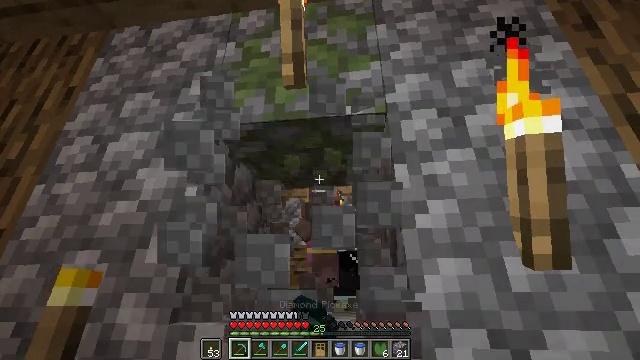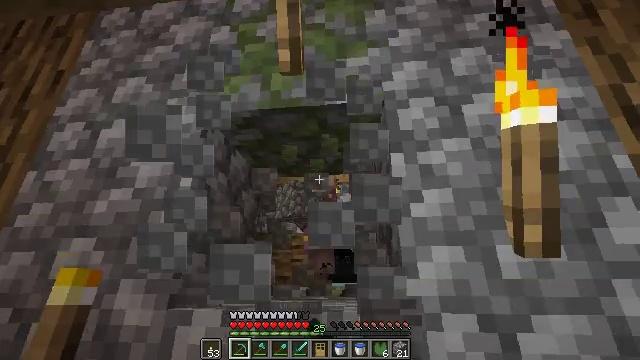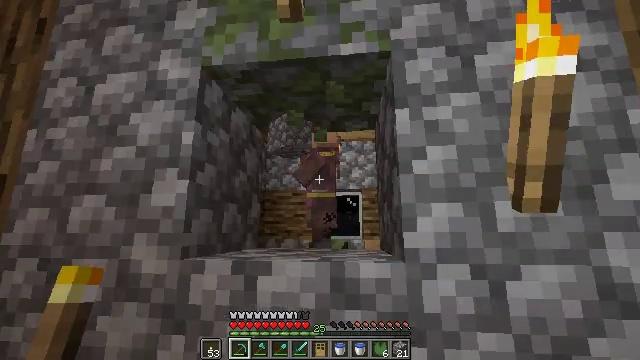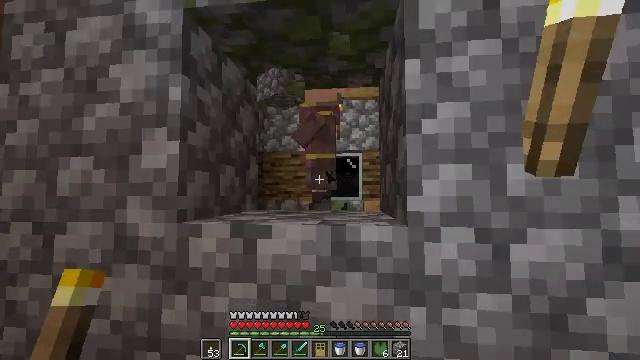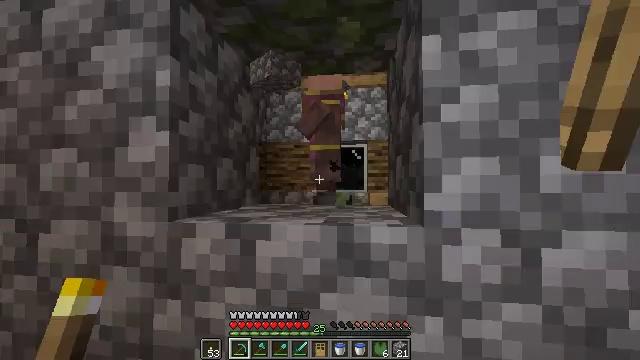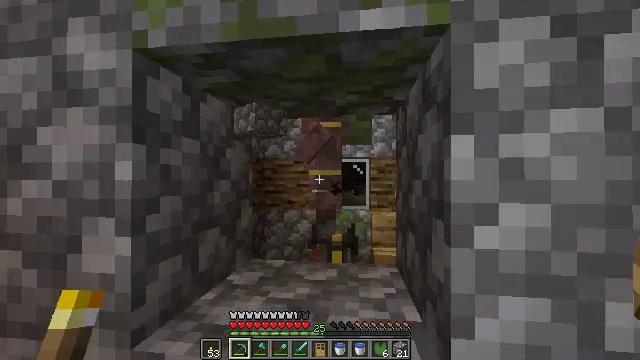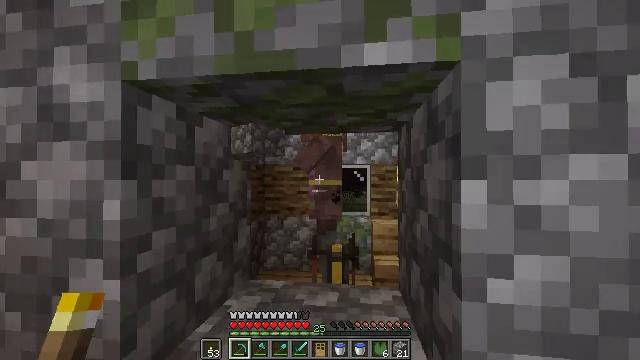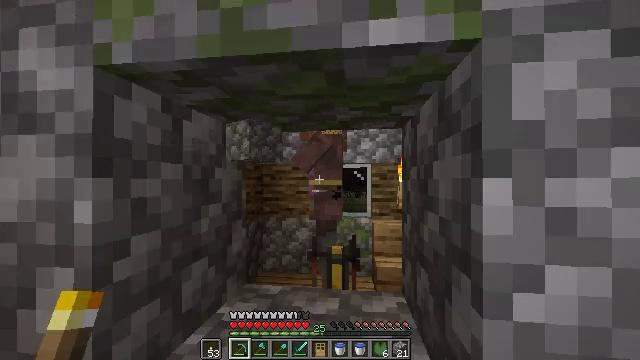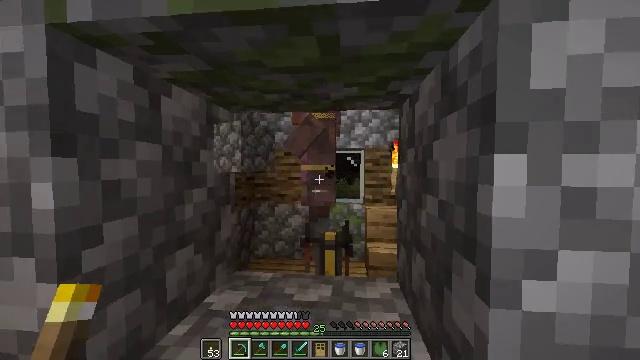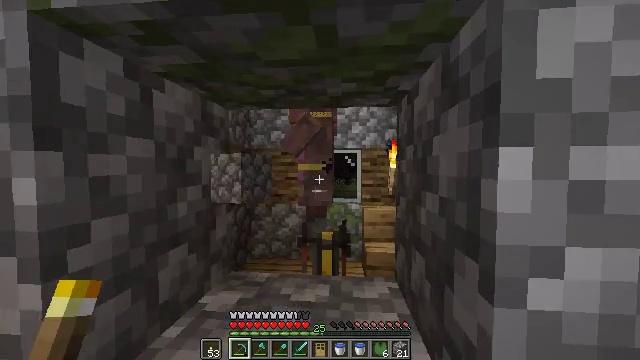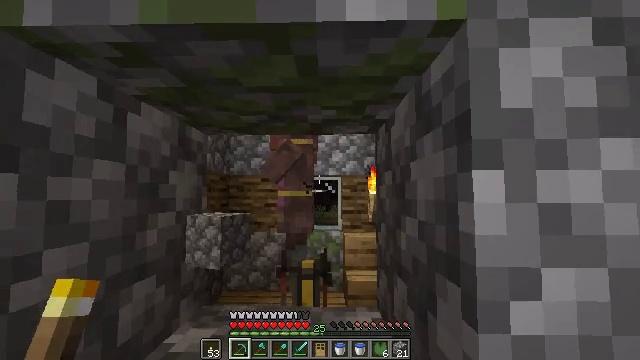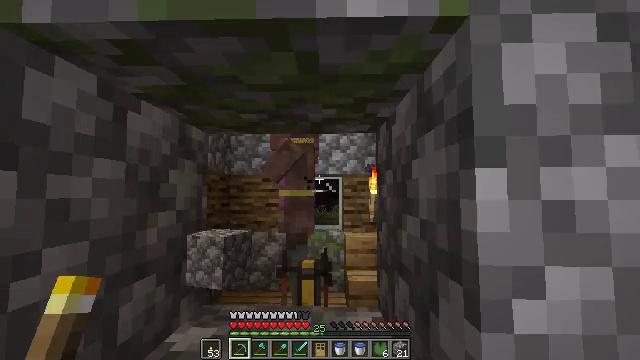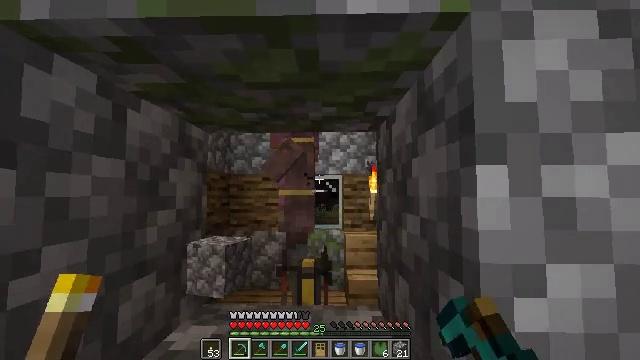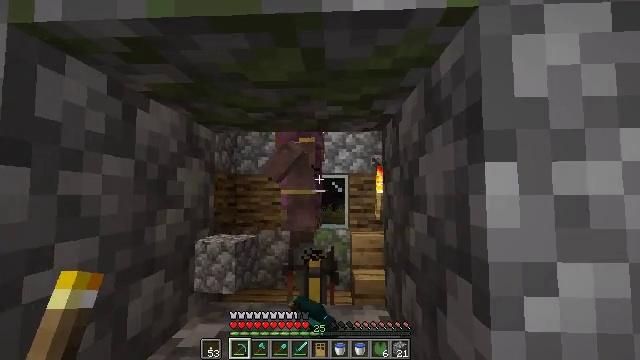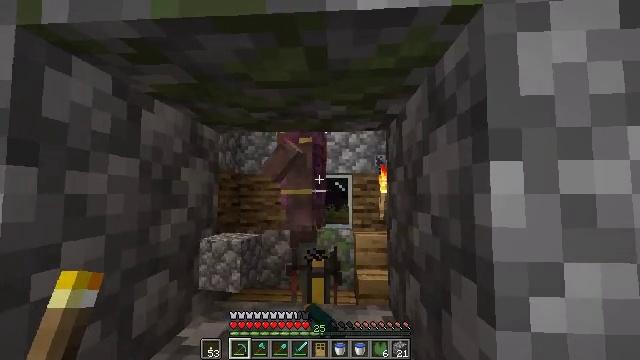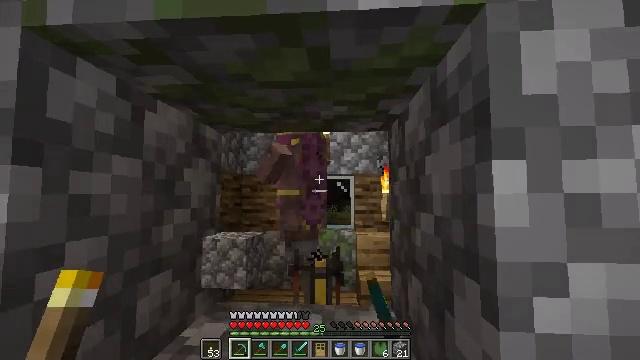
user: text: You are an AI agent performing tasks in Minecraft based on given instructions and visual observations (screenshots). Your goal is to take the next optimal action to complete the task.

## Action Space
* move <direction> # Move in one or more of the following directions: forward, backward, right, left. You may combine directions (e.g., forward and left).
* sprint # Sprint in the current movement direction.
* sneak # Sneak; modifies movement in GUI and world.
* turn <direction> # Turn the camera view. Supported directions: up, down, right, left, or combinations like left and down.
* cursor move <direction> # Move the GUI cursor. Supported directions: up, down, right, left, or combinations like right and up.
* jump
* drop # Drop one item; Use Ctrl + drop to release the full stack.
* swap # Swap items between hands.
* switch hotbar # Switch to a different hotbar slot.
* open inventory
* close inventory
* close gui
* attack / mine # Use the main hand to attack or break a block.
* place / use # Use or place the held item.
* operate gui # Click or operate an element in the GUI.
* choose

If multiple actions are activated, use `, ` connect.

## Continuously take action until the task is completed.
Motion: motion action
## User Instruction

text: Remove an oak door from the inventory.
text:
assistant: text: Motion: turn down
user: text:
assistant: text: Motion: turn down
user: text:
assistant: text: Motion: move forward, turn down
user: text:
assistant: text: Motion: move forward, turn down
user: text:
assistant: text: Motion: move forward
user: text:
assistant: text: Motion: no_op
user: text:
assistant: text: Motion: no_op
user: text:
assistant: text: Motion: turn right and down
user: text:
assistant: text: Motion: no_op
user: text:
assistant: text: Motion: turn right and up
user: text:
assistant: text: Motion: use / place
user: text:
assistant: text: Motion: use / place
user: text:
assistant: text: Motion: turn left, use / place
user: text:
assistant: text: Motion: no_op
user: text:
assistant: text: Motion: no_op
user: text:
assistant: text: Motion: open gui
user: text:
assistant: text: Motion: no_op
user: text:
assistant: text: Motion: no_op
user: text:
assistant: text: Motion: no_op
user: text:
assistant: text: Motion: no_op
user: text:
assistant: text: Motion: no_op
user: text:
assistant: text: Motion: no_op
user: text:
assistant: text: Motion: no_op
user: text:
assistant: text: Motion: no_op
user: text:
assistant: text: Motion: no_op
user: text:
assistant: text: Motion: no_op
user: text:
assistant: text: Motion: cursor move left and up
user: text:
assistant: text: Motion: cursor move left and up
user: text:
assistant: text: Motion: cursor move left and up
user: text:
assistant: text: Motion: no_op